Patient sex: F
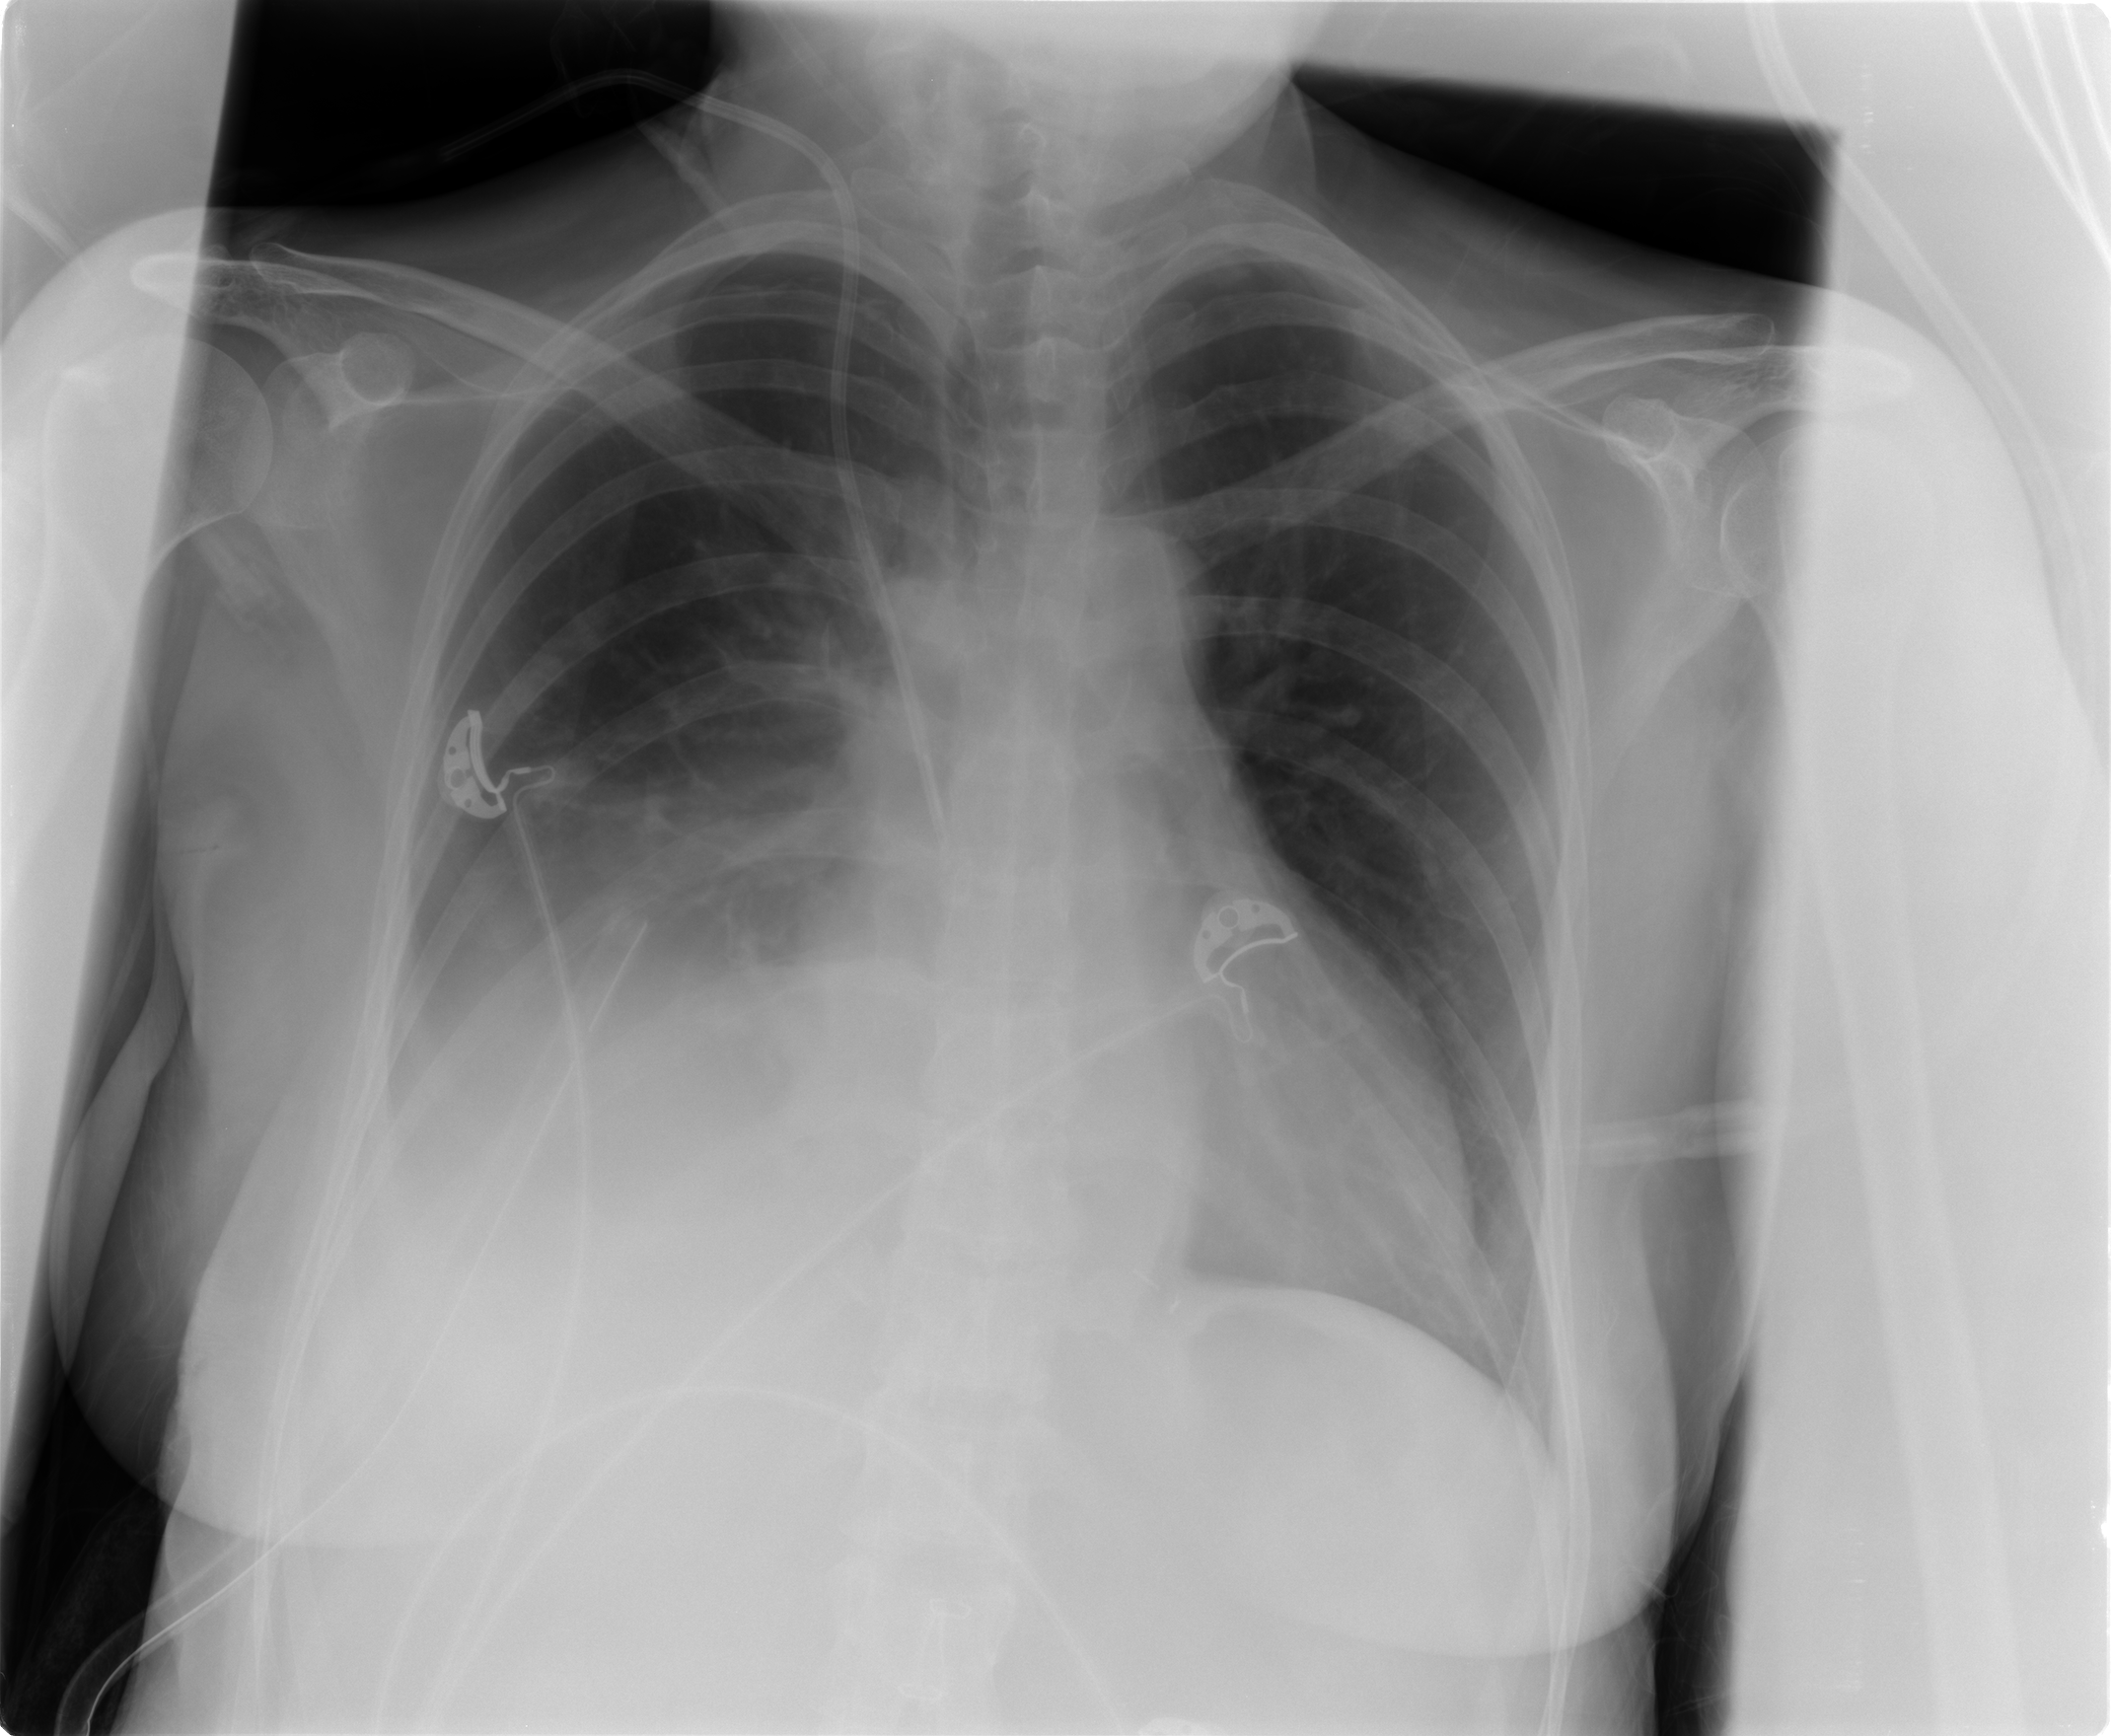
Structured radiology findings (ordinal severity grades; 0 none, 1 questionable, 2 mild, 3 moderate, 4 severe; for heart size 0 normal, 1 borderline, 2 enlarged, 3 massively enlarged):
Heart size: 0
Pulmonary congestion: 0
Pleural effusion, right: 2
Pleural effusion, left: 0
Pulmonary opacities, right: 1
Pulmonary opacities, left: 0
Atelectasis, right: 2
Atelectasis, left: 0